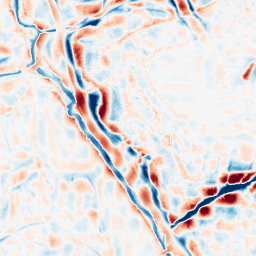
Category: wavelet
Decomposition family: wavelet_biorthogonal
Decomposition parameters: wavelet: bior4.4
level: 4
Upsampling method: sinc_hamming
Upsampling parameters: scale: 2
kernel_size: 4
Upsampling scale: 2